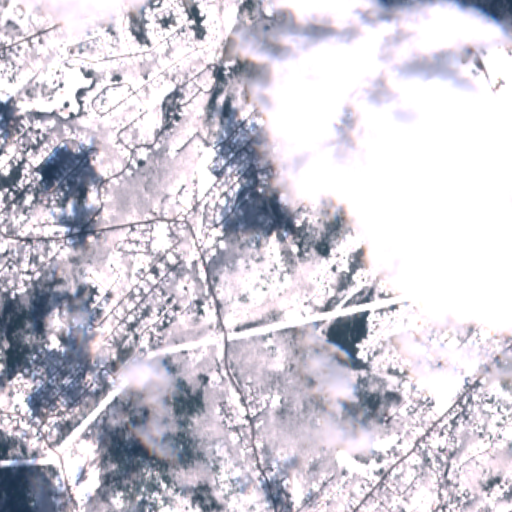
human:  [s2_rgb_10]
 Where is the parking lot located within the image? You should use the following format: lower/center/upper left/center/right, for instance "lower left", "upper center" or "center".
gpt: The parking lot is located in the center right of the image.
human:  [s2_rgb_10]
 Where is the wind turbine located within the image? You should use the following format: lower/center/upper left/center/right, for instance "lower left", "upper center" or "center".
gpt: The wind turbine is located in the lower left of the image.
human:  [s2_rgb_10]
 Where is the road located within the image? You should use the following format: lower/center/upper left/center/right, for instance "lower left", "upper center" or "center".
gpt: There is no road in the image.